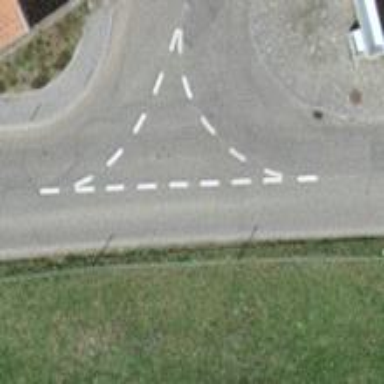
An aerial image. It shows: Tertiary road with asphalt surface.